Interaction volume radius: 5 \u00c5
Interaction volume height: 30 \u00c5
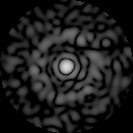
Disorder parameter: 0.79